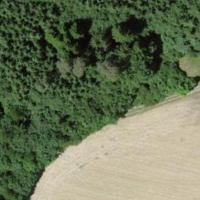
EUNIS habitat code: 43
Species observed at this site:
Certhia brachydactyla
Corvus corone
Turdus philomelos
Emberiza citrinella
Sylvia borin
Dendrocopos major
Prunella modularis
Turdus viscivorus
Aegithalos caudatus
Buteo buteo
Sylvia atricapilla
Strix aluco
Phylloscopus collybita
Poecile palustris
Pernis apivorus
Erithacus rubecula
Dryocopus martius
Pica pica
Phoenicurus ochruros
Sitta europaea
Garrulus glandarius
Falco tinnunculus
Picus viridis
Periparus ater
Accipiter nisus
Cyanistes caeruleus
Lophophanes cristatus
Anas platyrhynchos
Sturnus vulgaris
Troglodytes troglodytes
Chloris chloris
Accipiter gentilis
Passer domesticus
Regulus ignicapilla
Fringilla coelebs
Carduelis carduelis
Turdus merula
Columba palumbus
Passer montanus
Parus major
Hirundo rustica
Milvus migrans
Milvus milvus
Columba oenas
Regulus regulus
Motacilla alba